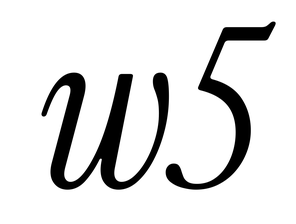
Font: InstrumentSerif-Italic